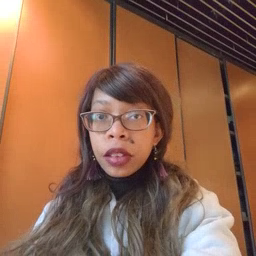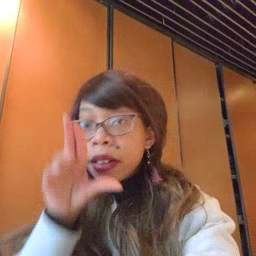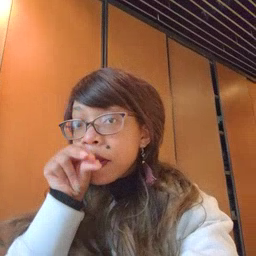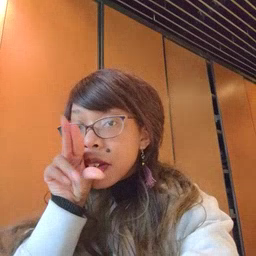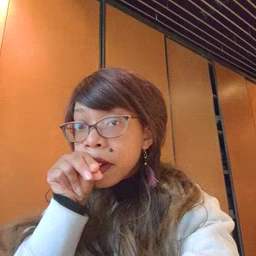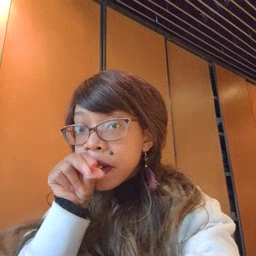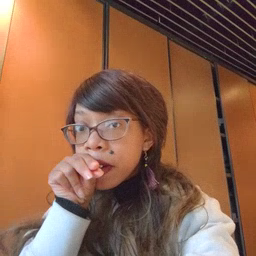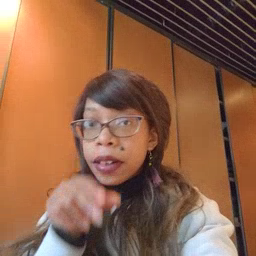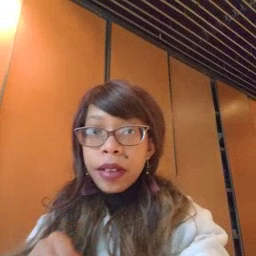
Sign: duck